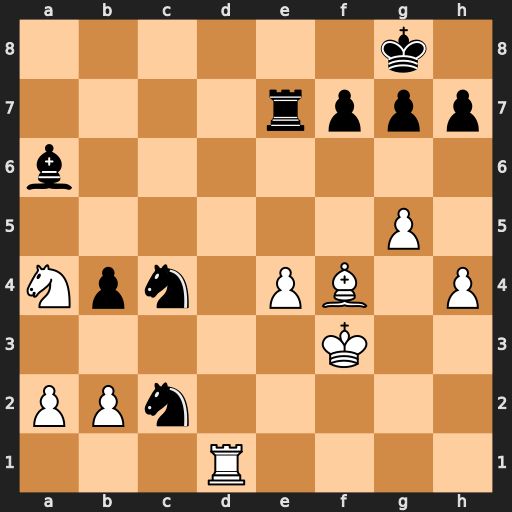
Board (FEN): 6k1/4rppp/b7/6P1/Npn1PB1P/5K2/PPn5/3R4
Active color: w
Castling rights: -
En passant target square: -
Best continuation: Rd8+ Re8 Rxe8#